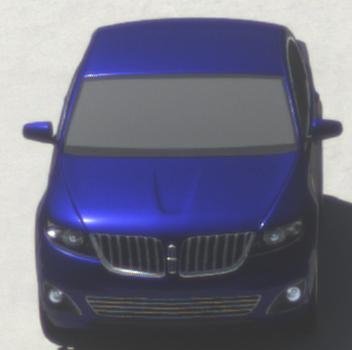
Make: Lincoln
Model: MKS
Detailed model: -
Model produced from: 2008
Model produced until: 2011
Doors: 4
Color: blue
Road condition: dry road
Daytime: midday
Contrast: high contrast